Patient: sex M, age 55
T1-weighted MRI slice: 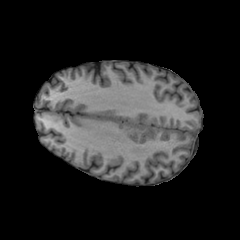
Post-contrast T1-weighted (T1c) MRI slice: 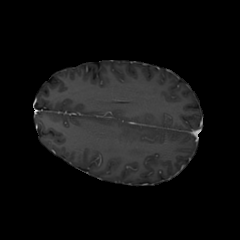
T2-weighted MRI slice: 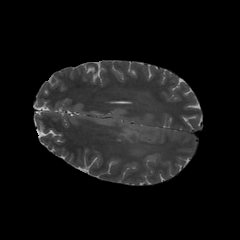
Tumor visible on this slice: yes
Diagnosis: Astrocytoma, IDH-wildtype
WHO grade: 2